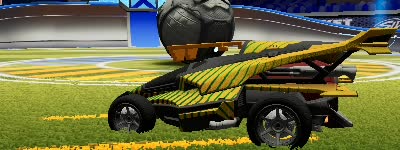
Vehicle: aftershock